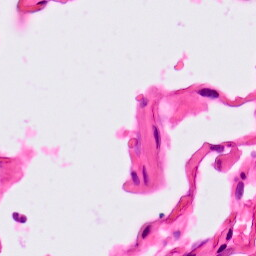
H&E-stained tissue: Lung